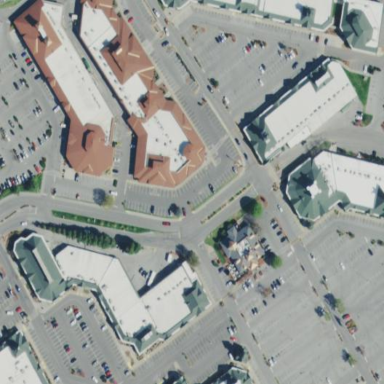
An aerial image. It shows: Retail area.